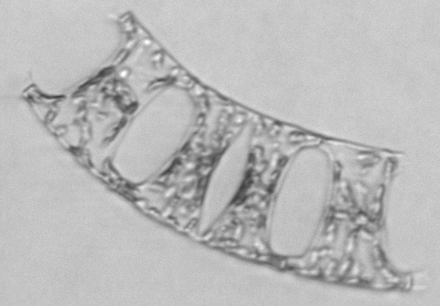
Label: Eucampia